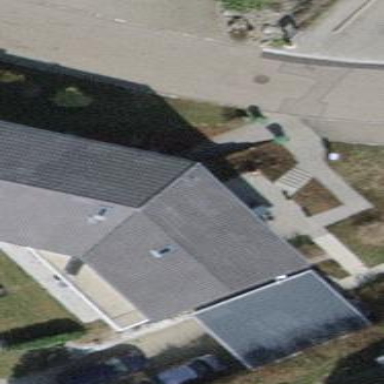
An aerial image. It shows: Detached building with gabled roof.